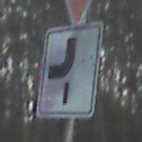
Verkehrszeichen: VerlaufVorfahrtsstrasse7
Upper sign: VorfahrtGewaehren
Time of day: SunriseSunset
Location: Outdoor (Nature)
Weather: Clear
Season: Winter
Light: Natural